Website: walmart
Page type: address-validator
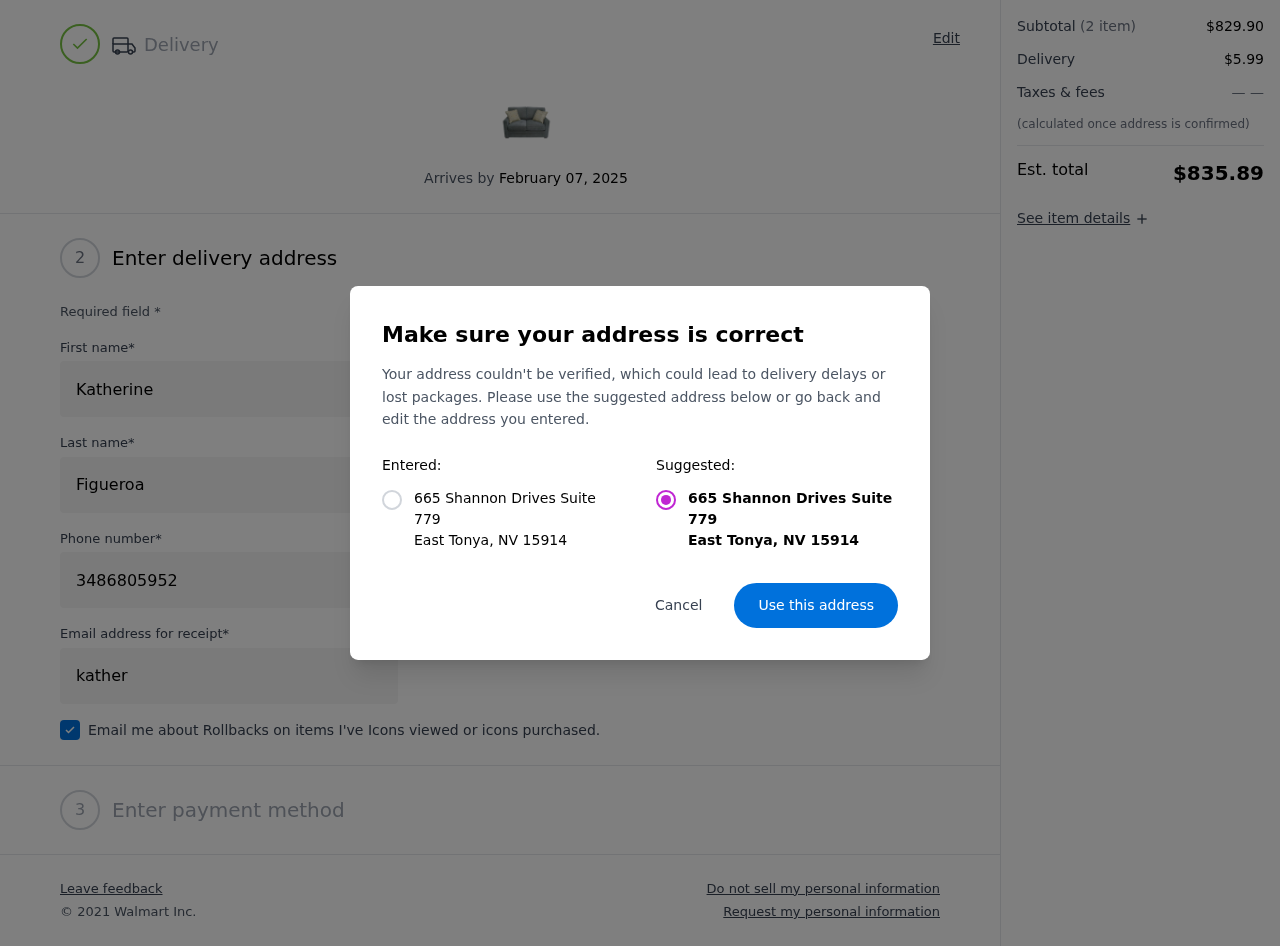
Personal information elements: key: PII_CITY
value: East Tonya
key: PII_POSTCODE
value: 15914
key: PII_STATE_ABBR
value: NV
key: PII_STREET
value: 665 Shannon Drives Suite 779
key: PII_FIRSTNAME
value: Katherine
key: PII_LASTNAME
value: Figueroa
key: PII_STREET2
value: Suite 844
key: PII_PHONE
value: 3486805952
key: PII_EMAIL
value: katherine_figueroa@yahoo.com
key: PII_POSTCODE_FULL
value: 15914
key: PII_POSTCODE_NUMERIC
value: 15914
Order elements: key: ORDER_DELIVERY_DATE
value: February 07, 2025
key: ORDER_SUBTOTAL
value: $829.90
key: ORDER_SHIPPING_COST
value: $5.99
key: ORDER_TOTAL
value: $835.89